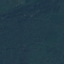
Land use / land cover class: Forest